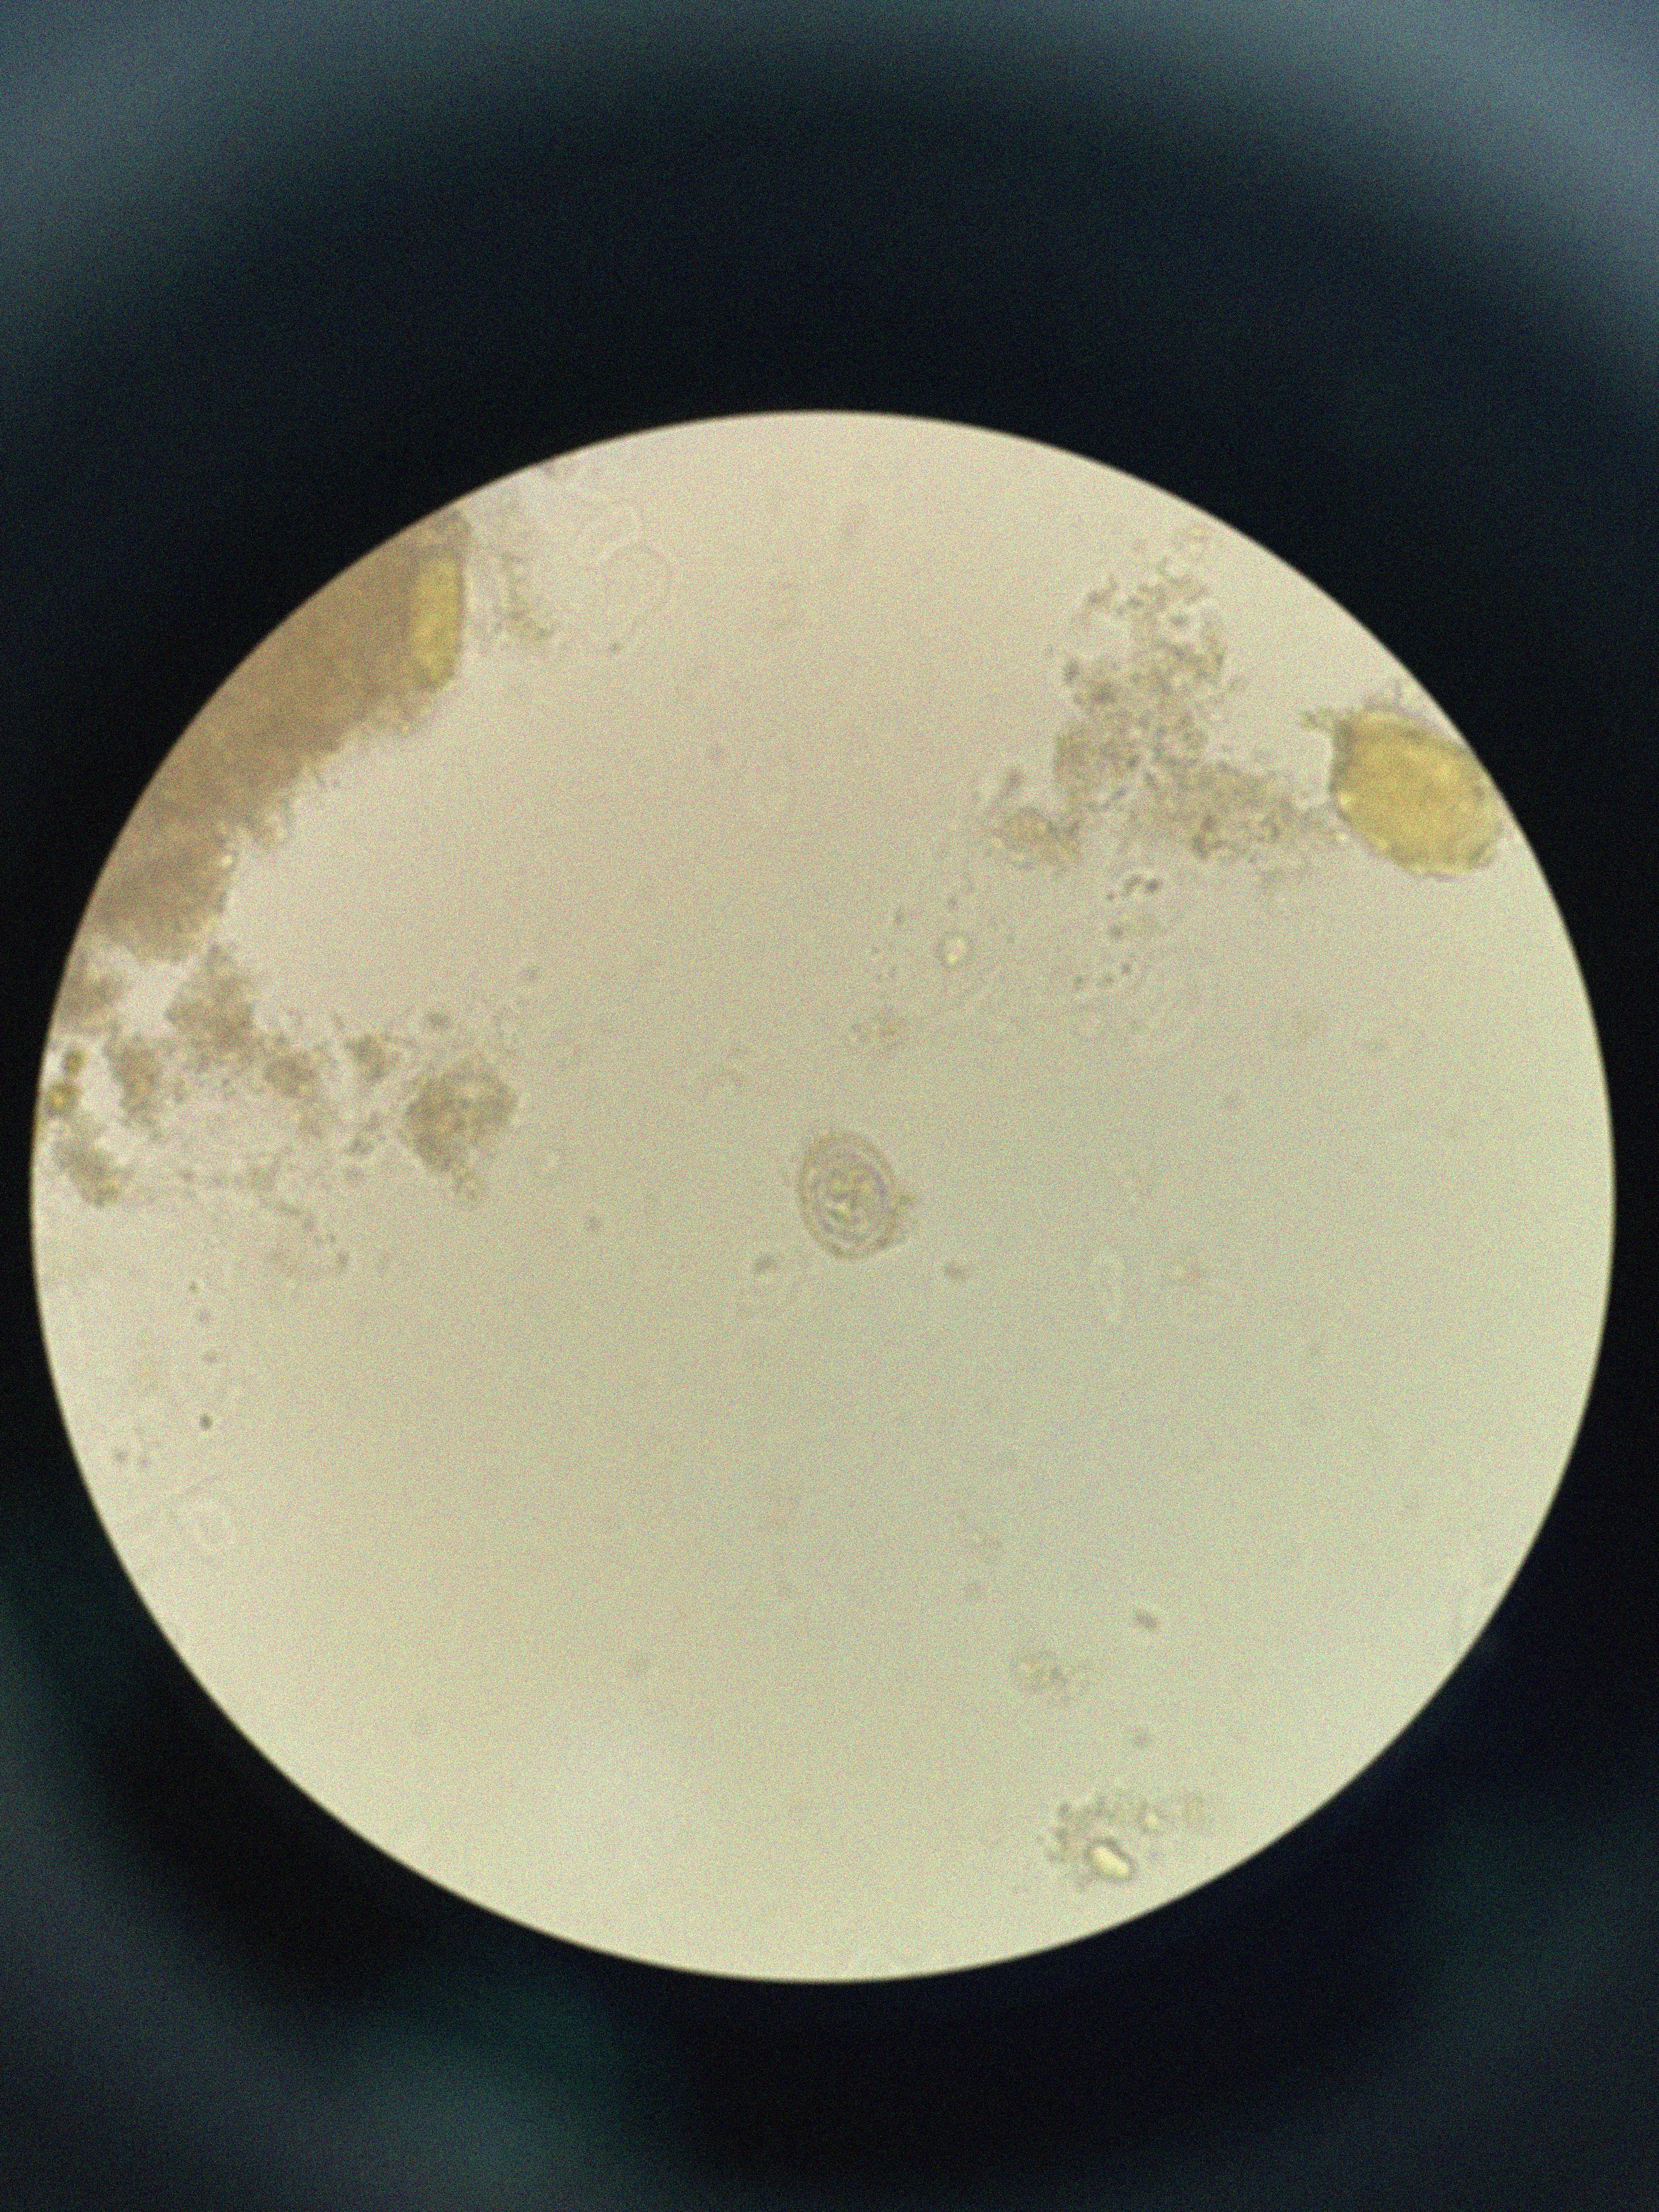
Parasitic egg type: Hymenolepis nana